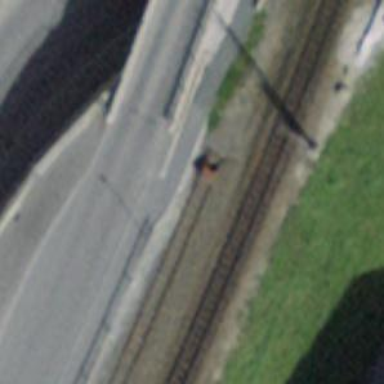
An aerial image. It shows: Railway buffer stop.